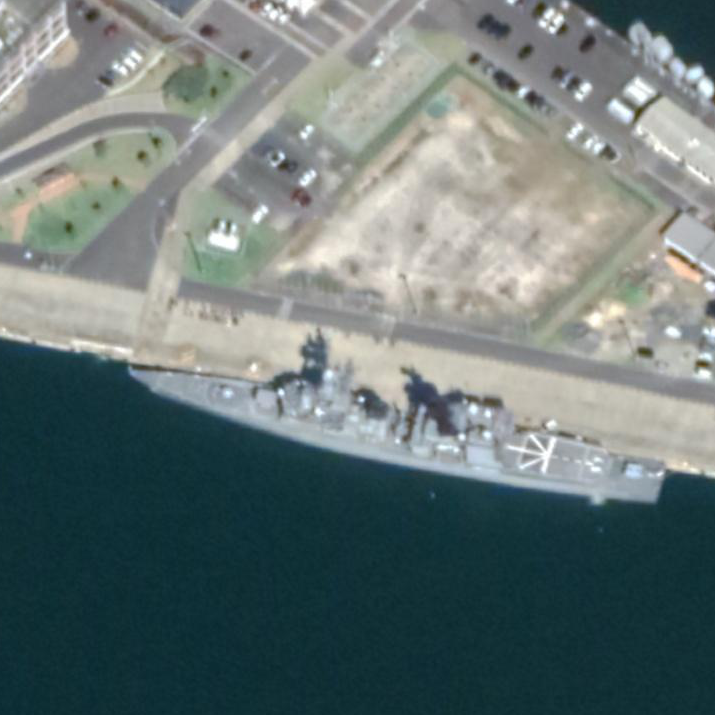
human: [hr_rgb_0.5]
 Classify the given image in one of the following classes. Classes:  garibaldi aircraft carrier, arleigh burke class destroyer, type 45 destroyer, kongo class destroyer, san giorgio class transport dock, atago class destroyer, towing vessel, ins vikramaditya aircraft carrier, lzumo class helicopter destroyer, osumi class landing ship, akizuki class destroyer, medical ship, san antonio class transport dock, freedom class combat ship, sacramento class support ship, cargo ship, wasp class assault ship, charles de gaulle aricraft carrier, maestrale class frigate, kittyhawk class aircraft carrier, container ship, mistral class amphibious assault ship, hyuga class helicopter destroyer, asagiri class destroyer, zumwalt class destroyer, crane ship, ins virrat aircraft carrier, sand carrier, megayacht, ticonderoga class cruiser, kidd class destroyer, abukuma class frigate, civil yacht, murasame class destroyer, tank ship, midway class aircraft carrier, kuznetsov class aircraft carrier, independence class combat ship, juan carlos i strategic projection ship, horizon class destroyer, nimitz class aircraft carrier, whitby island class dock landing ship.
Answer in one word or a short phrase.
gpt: Asagiri class destroyer